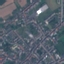
Land use / land cover: Residential